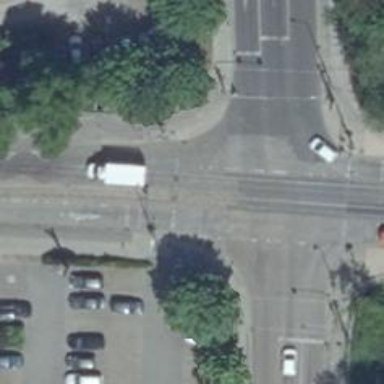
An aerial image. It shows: Road with traffic signals at crossing.